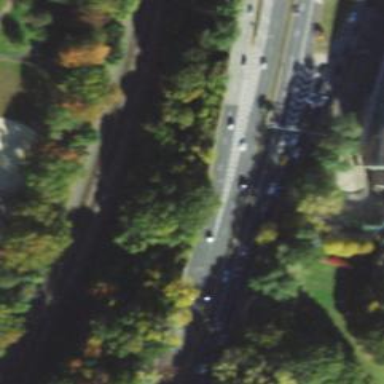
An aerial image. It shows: Road marking featuring gore chevron.